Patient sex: F
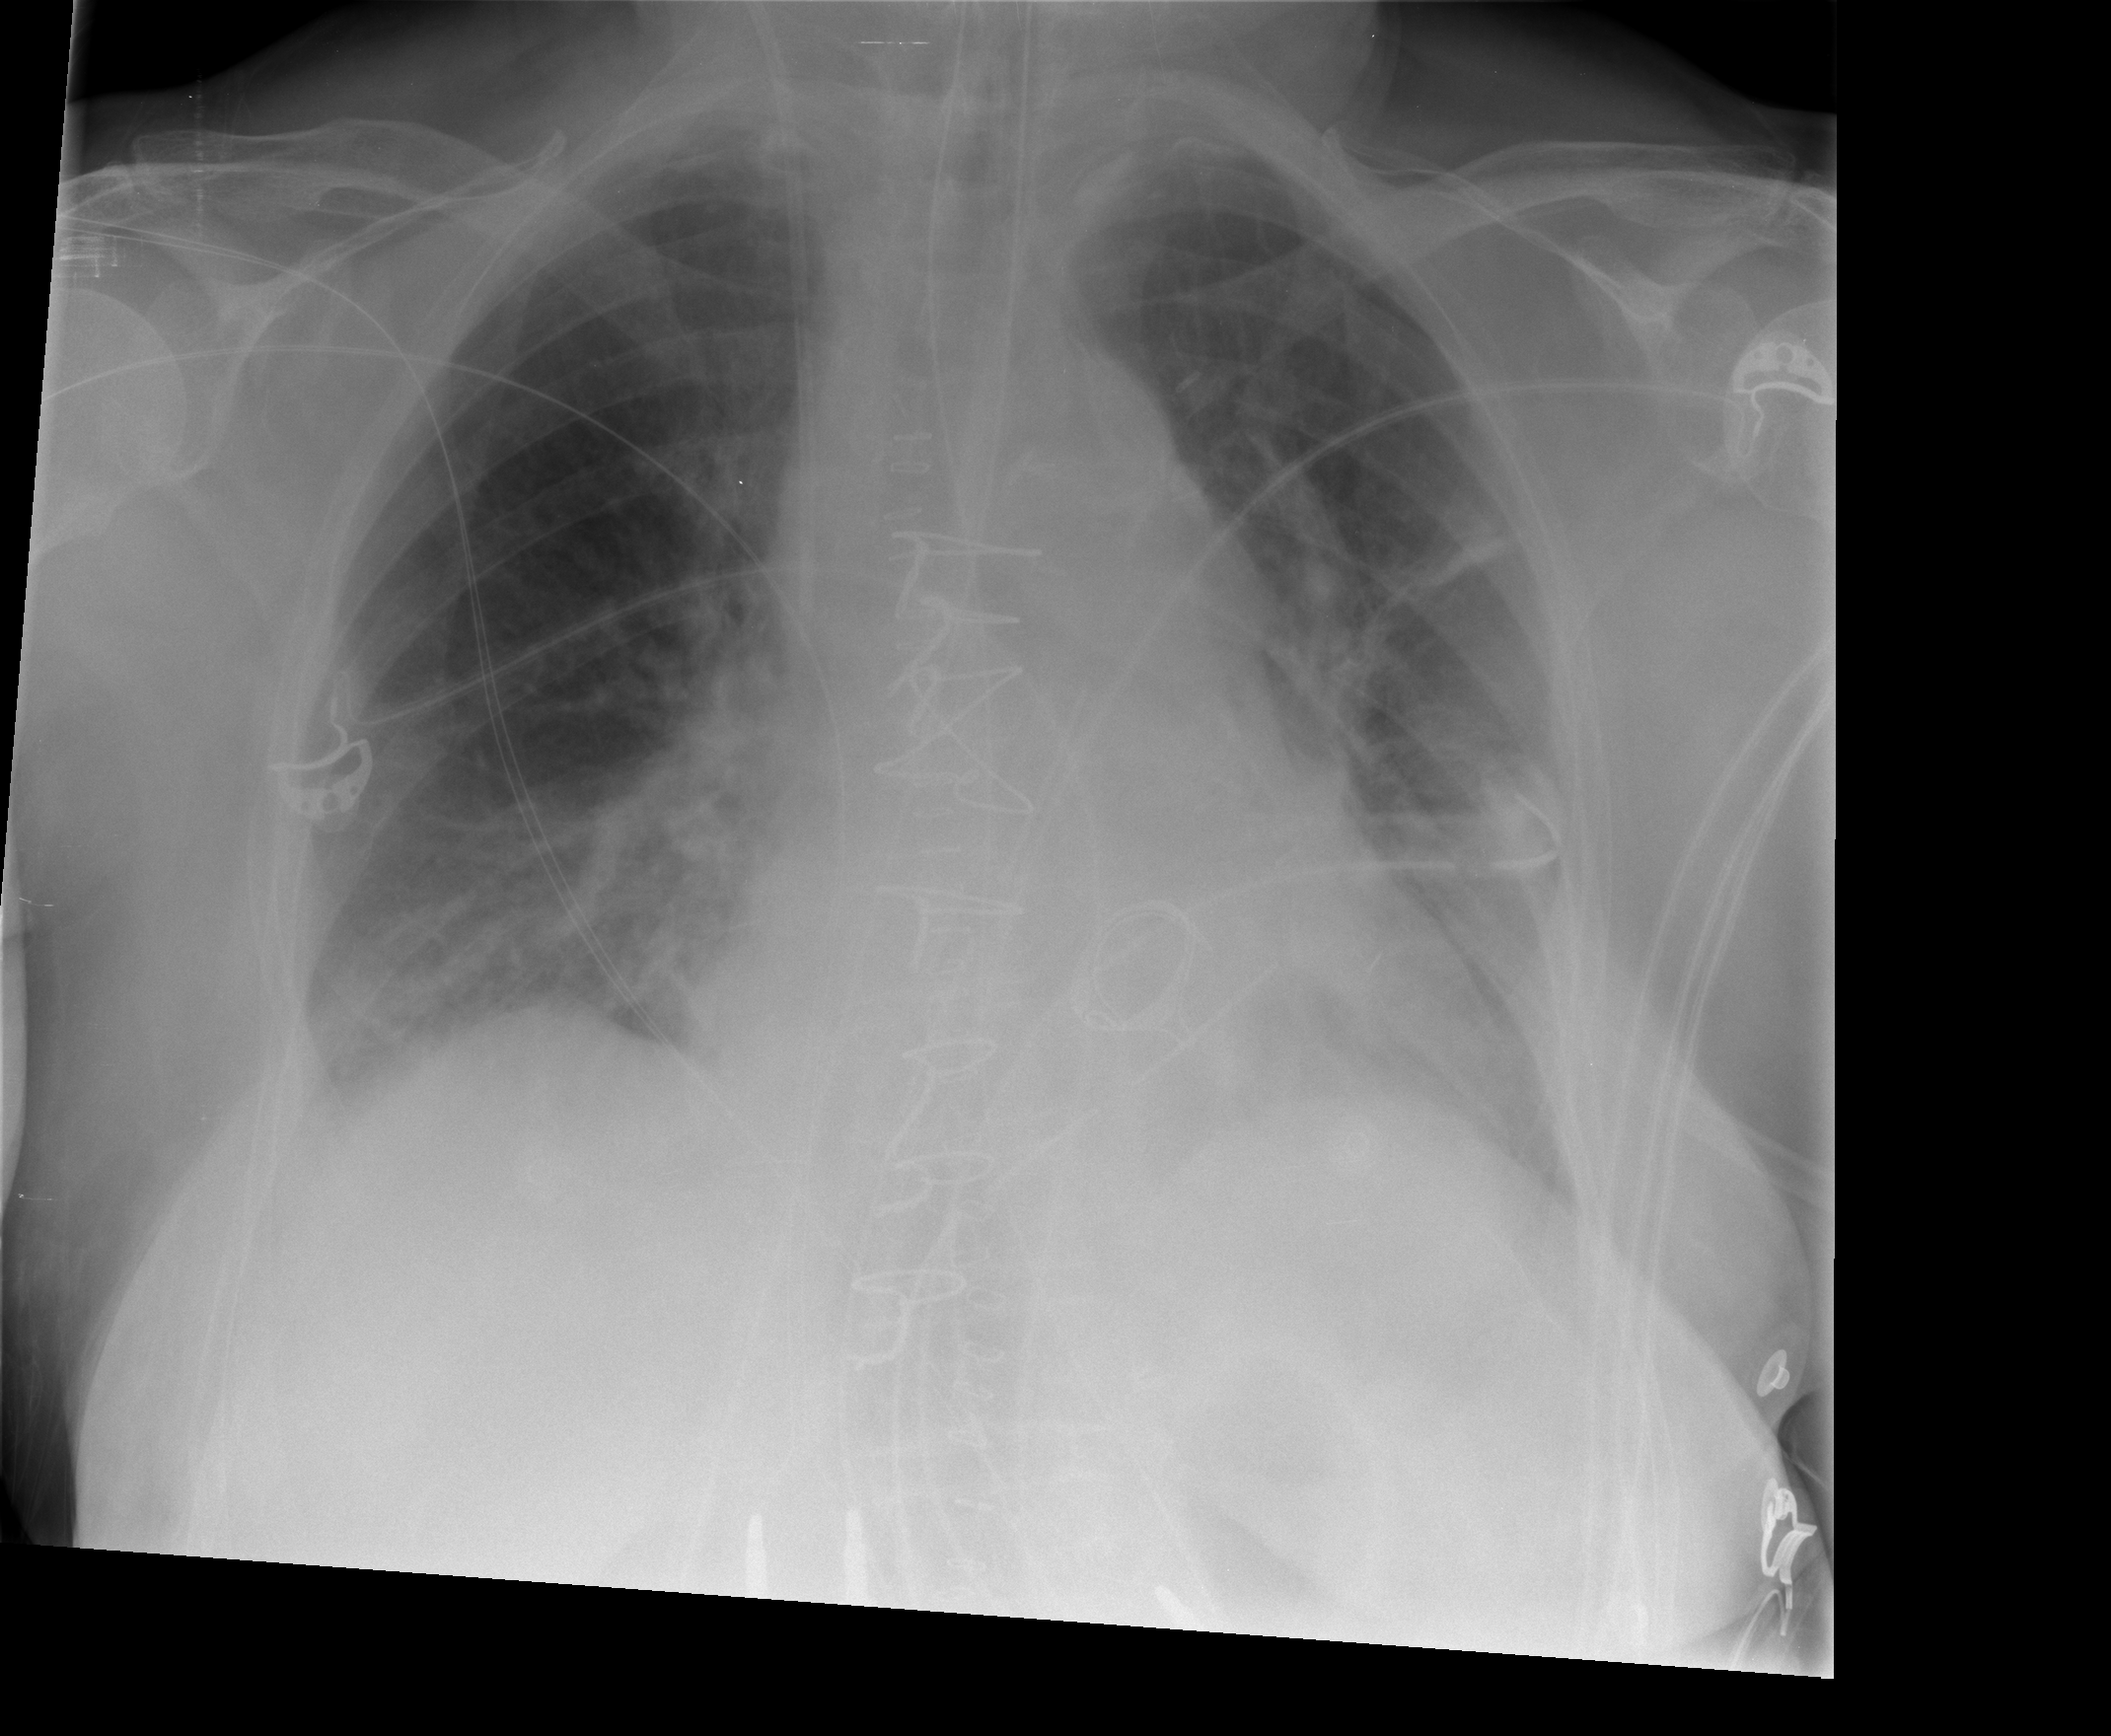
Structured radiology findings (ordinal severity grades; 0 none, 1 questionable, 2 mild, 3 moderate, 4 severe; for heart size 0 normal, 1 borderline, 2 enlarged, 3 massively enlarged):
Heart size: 2
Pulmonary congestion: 2
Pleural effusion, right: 2
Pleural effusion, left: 2
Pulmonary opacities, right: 0
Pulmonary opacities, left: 0
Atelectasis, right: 2
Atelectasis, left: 2